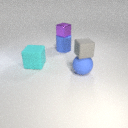
large blue rubber sphere in front of large blue rubber cylinder